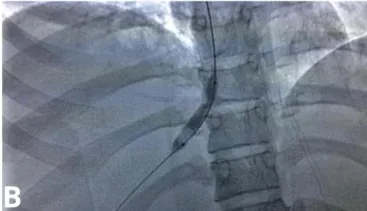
Images from intraoperative phlebography of the suprahepatic vein followed by balloon angioplasty in the first intervention. In (B), pre-dilation with an 8 mm balloon. Observe the stenosis induced in the balloon.
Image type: radiology (x_ray)